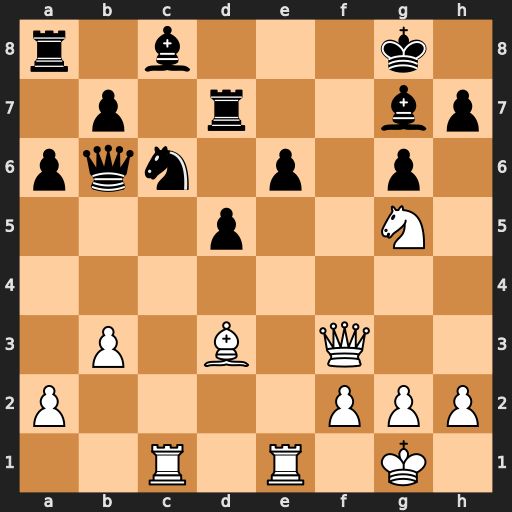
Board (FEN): r1b3k1/1p1r2bp/pqn1p1p1/3p2N1/8/1P1B1Q2/P4PPP/2R1R1K1
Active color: w
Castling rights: -
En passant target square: -
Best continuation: Rxe6 Qd8 Rce1